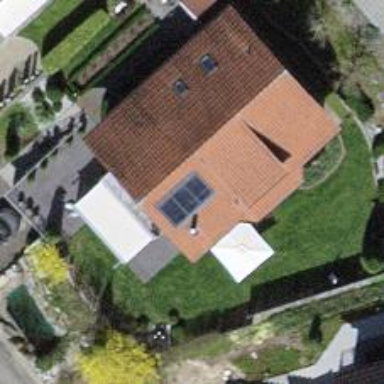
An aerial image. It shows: Solar power generator using photovoltaic method with solar photovoltaic panel types.